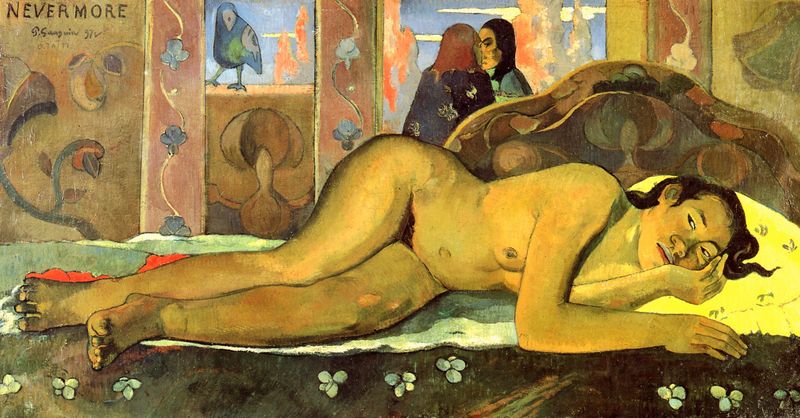
Titel: Nevermore
Künstler: Paul Gauguin
Standort: London
Institution: Courtauld Institute Gallery
Schlagwörter: akt, baum, blau, feuer, gemälde, hand, himmel, körper, nackt, schatten, schlaf, vogel, weiß, wolken, bäume, frauen, gelb, grün, menschen, mädchen, ocker, blume, blumen, braun, brust, bunt, busen, fenster, frankreich, frau, grau, hell, hintergrund, licht, nase, orange, raum, reden, schaufenster, schwarz, stuhl, tür, zimmer, ausblick, blüte, blüten, dame, haus, rot, tier, wolke, expressionismus, gespräch, leute, muster, ornament, wand, arm, arme, augen, gesicht, mensch, rahmen, taube, hände, innenraum, porträt, signatur, vögel, sonne, insel, haare, interieur, stoff, decke, paar, rosa, kürbis, ranken, vase, beine, balkon, bein, brüste, füße, schrift, bilder, sofa, frauenakt, liegen, schlafen, lehne, afrika, farbe, violett, blümchen, signiert, langeweile, dick, tapete, ornamente, bett, schlafzimmer, nabel, bauch, laken, nackte, liegend, scham, exotik, exotisch, bemalt, gauguin, wände, paradies, südsee, offen, krank, vulkan, nakt, paul, becken, liegende, asien, titel, seite, liege, chwarz, leintuch, bettlaken, gaugin, hüfte, wach, müde, venus, papagei, wandbild, träumen, liegt, chagall, buden, paul gauguin, hören, paul gaugin, tahiti, schamhaar, asiatin, liegefigur, maori, haiti, einheimische, gaugain, gelbsucht, kisssen, signaturfinger, öiegen, enackt, nevermore, bettgiebel, gagaun, orantge, papabei